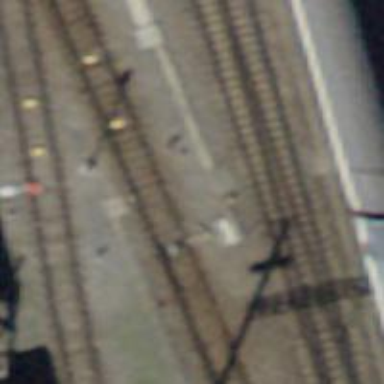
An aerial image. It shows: Railway switch.